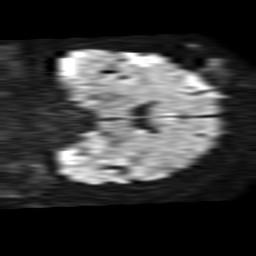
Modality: TRACE
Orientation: coronal
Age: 53
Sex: male
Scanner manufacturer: philips
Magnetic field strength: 1.5 T
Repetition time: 3.392 s
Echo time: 0.06899 s